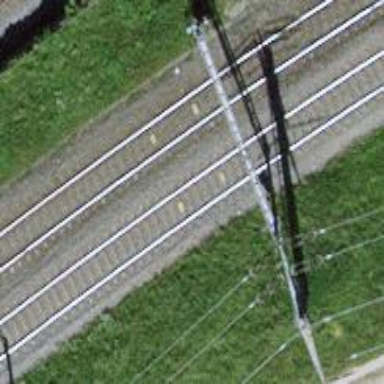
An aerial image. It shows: Railway signal.